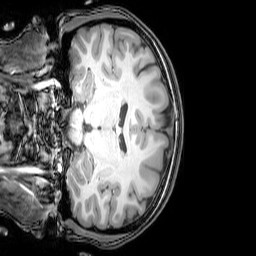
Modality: T1w
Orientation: coronal
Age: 24
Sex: female
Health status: healthy
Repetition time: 0.081 s
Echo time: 0.037 s